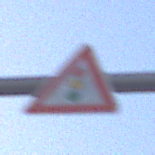
Verkehrszeichen: Lichtzeichenanlage
Umgebung: Outdoor, Urban
Tageszeit: SunriseSunset
Wetter: Clear
Licht: Natural
Jahreszeit: NotSpecified
Kontrast: MediumContrast